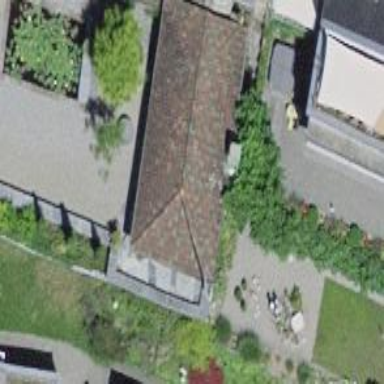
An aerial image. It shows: Shed building.